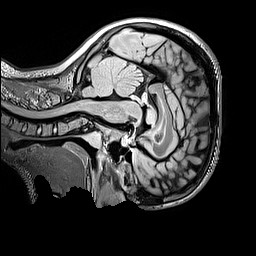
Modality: FLAIR
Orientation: sagittal
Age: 13
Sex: female
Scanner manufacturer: siemens
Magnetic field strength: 3 T
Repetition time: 5 s
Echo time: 0.388 s